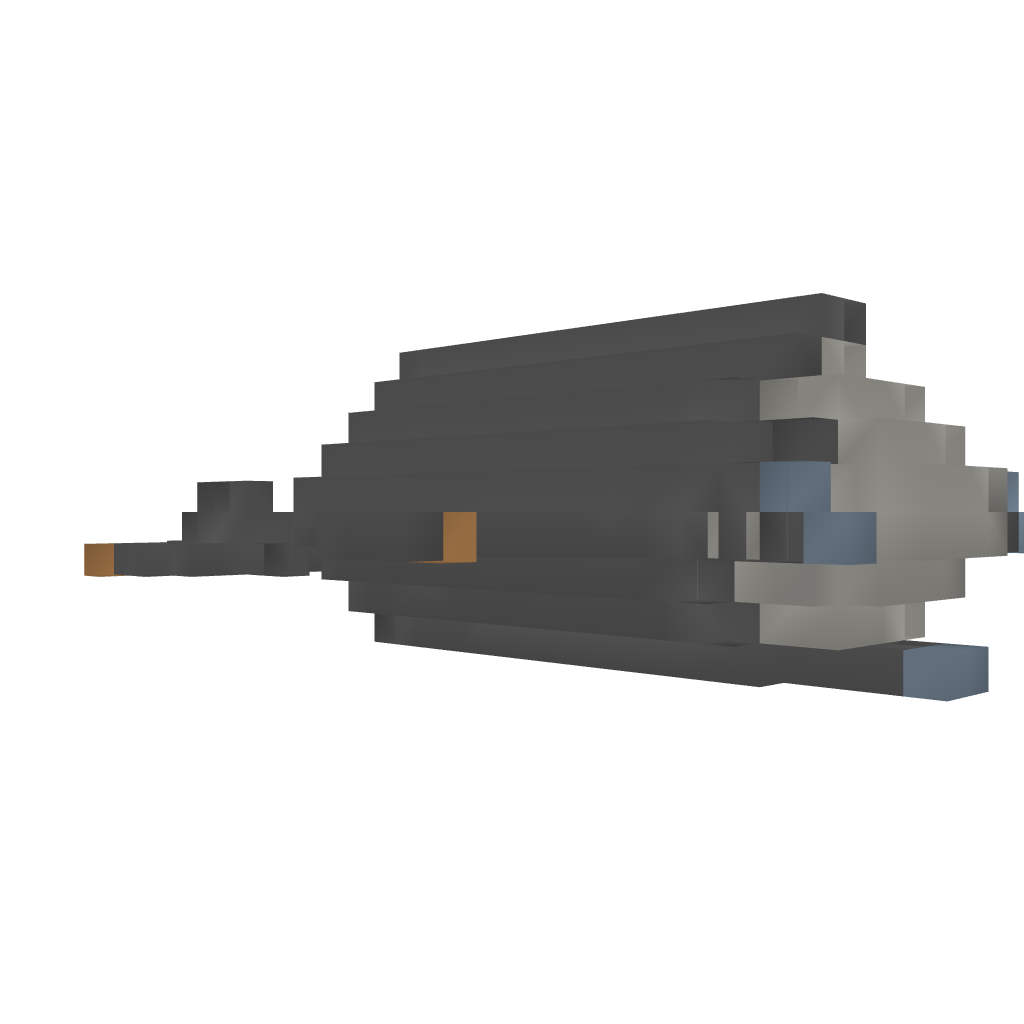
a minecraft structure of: Small Atlantis Sub